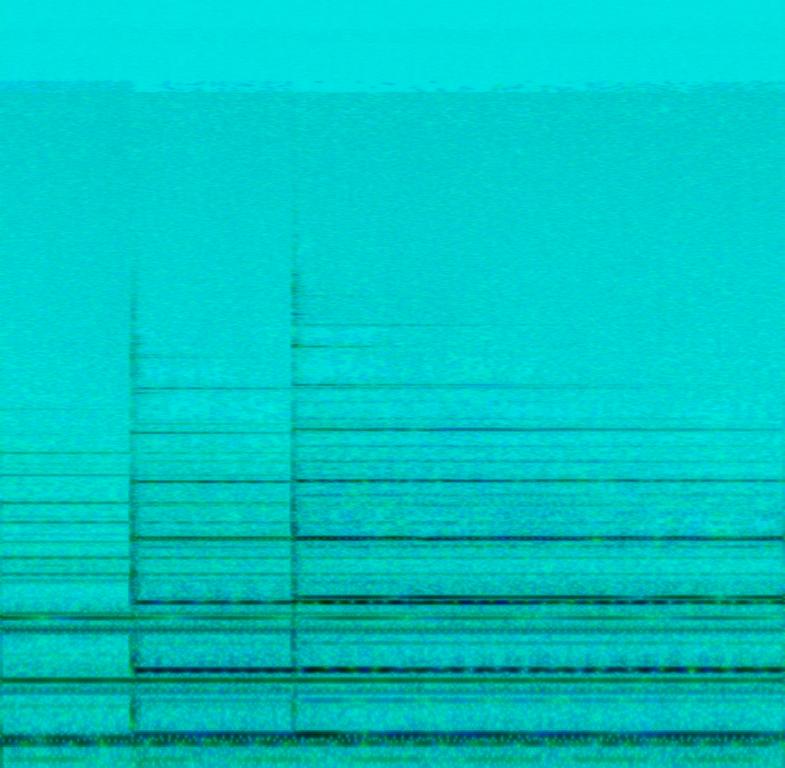
This music is instrumental. The tempo is slow with a droning vibration of a metal bowl called the Tibetan bowl or singing bowl. The music is a single note drone with vibrations and resonance. It is calming, meditative, stress relieving, meditative and soothing.